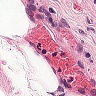
Metastatic tissue present: no